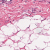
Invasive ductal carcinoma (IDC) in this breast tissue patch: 0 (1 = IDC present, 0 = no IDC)